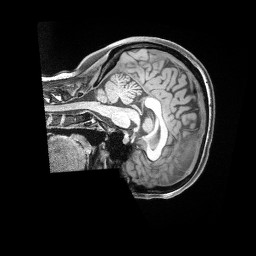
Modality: T1w
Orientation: sagittal
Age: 38
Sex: female
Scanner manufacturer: siemens
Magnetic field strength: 3 T
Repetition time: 2 s
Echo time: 0.00211 s